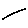
Label: line